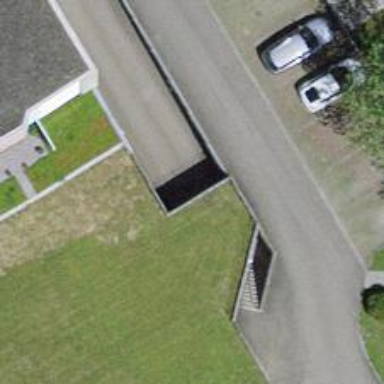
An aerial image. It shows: Parking entrance.